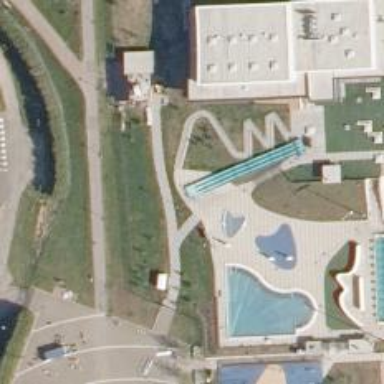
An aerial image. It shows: Water slide attraction.